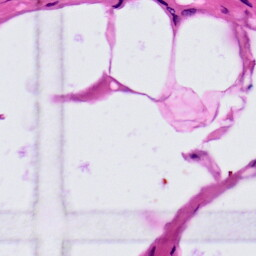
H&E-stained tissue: Prostate